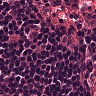
Metastatic tissue present: no